Question: Using this code I am trying to get the data from Templates.plist file but I am getting null value in array.
'''
//from plist
NSString *path = [[NSBundle mainBundle] pathForResource:@"Templates" ofType:@"plist"];
NSMutableArray *arry=[[NSMutableArray alloc]initWithContentsOfFile:path];
NSLog(@"arrayArray:::: %@", arry);
'''
This is my plist file:

Also I want to know how can I add more strings to this plist file and delete a string from this plist.
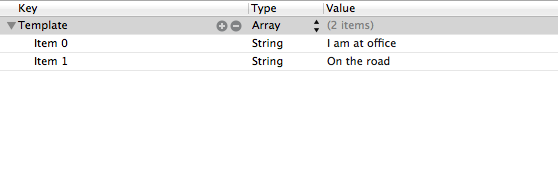
Answer: First off you cannot write to anything in you mainBundle. For you to write to you plist you need to copy it to the documents directory. This is done like so:
'''
- (void)createEditableCopyOfIfNeeded
{
// First, test for existence.
BOOL success;
NSFileManager *fileManager = [NSFileManager defaultManager];
NSError *error;
NSArray *paths = NSSearchPathForDirectoriesInDomains(NSDocumentDirectory, NSUserDomainMask, YES);
NSString *documentsDirectory = [paths objectAtIndex:0];
NSString *writablePath = [documentsDirectory stringByAppendingPathComponent:@"Template.plist"];
success = [fileManager fileExistsAtPath:writablePath];
if (success)
return;
// The writable file does not exist, so copy from the bundle to the appropriate location.
NSString *defaultPath = [[[NSBundle mainBundle] resourcePath] stringByAppendingPathComponent:@"Template.plist"];
success = [fileManager copyItemAtPath:defaultPath toPath:writablePath error:&error];
if (!success)
NSAssert1(0, @"Failed to create writable file with message '%@'.", [error localizedDescription]);
}
'''
So calling this function will check if the file exists in the documents directory. If it doesn't it copies the file to the documents directory. If the file exists it just returns. Next you just need to access the file to be able to read and write to it. To access you just need the path to the documents directory and to add your file name as a path component.
'''
NSString *docDir = [NSSearchPathForDirectoriesInDomains(NSDocumentDirectory, NSUserDomainMask, YES) objectAtIndex:0];
NSString *filePath = [docDir stringByAppendingPathComponent:@"Template.plist"];
'''
To get the data from the plist:
'''
NSMutableArray *array = [[NSMutableArray alloc] initWithContentsOfFile:filePath];
'''
To write the file back to the documents directory.
'''
[array writeToFile:filePath atomically: YES];
'''